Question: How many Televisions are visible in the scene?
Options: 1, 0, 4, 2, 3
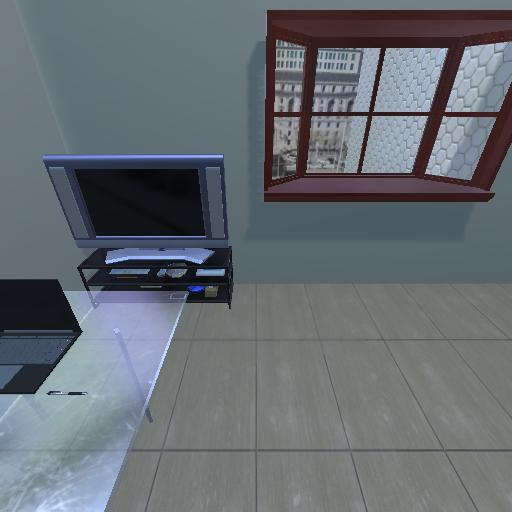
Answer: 1